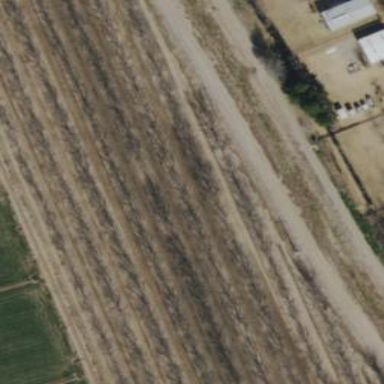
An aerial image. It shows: Orchard.